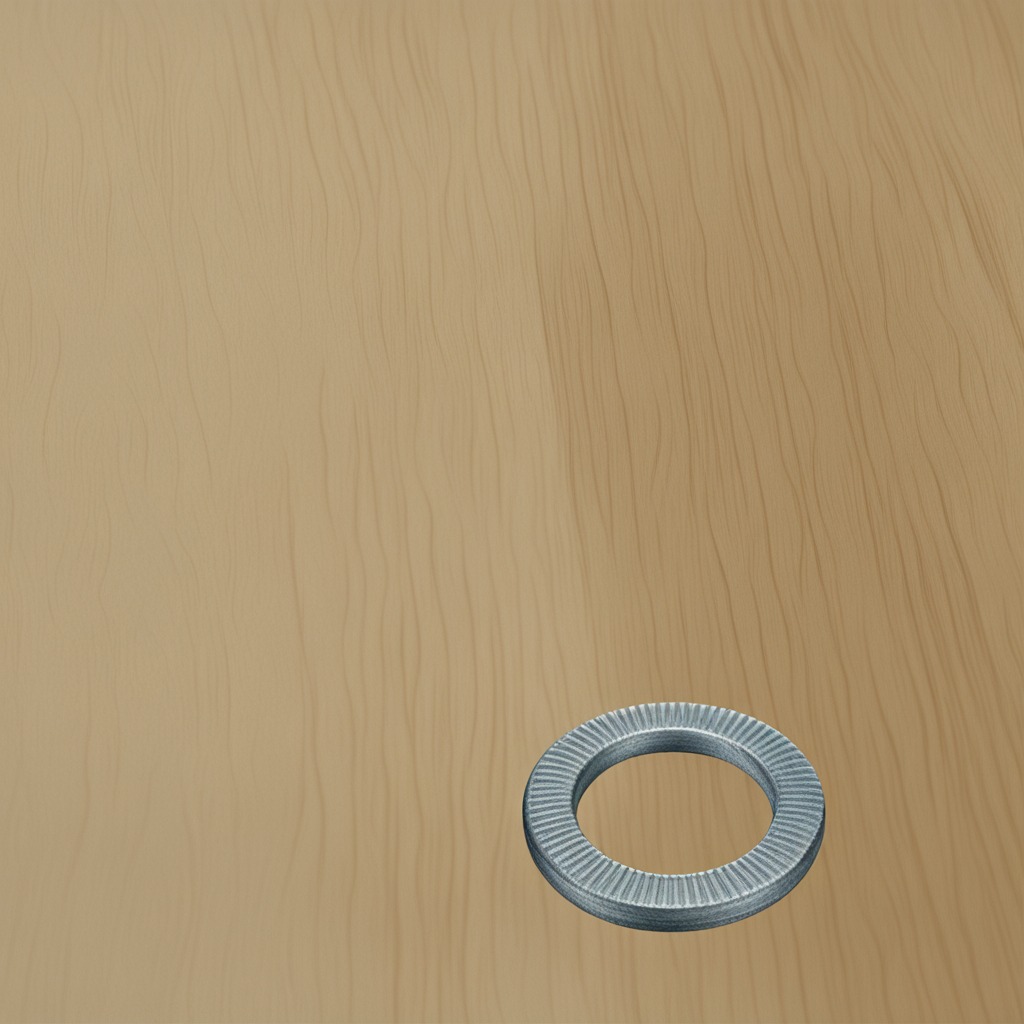
A flat metal washer lies on the plywood surface in a paint workshop lit by afternoon window light.